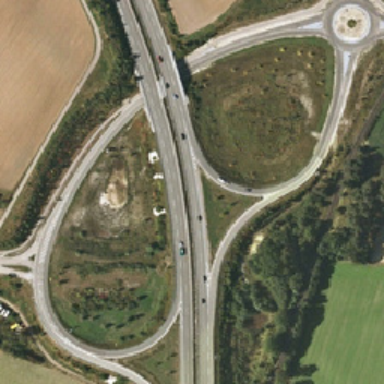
Two viaducts around the city are being built on the farmland .